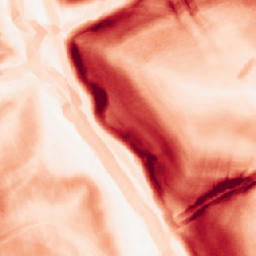
Category: morphological
Decomposition family: morphological_gradient
Decomposition parameters: size: 7
shape: diamond
Upsampling method: area
Upsampling parameters: scale: 4
Upsampling scale: 4